一年级 · 组合几何学
图 $\square$ 中共有 2 个长方形。

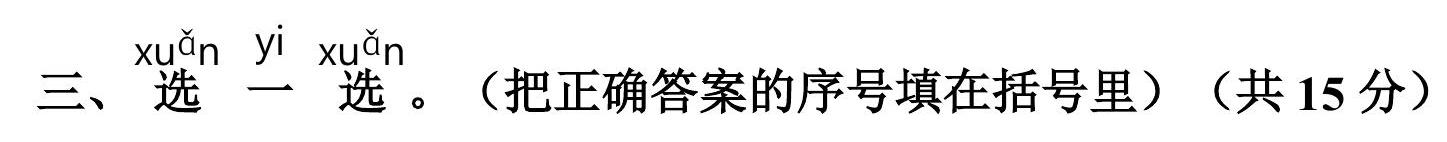
答案: $\sqrt{ }$